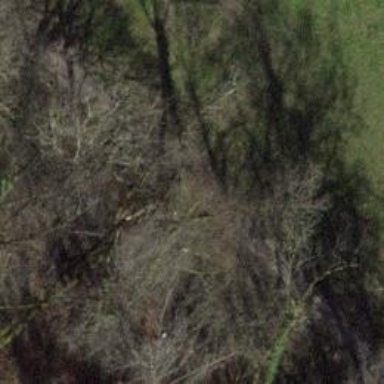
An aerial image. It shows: Brown bench.